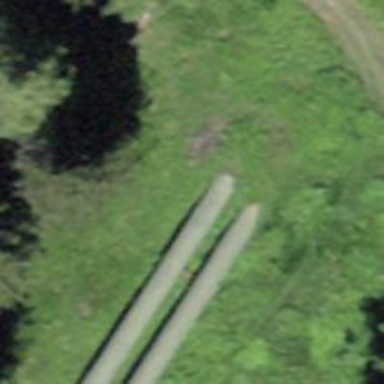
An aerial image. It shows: Pipeline carrying water.